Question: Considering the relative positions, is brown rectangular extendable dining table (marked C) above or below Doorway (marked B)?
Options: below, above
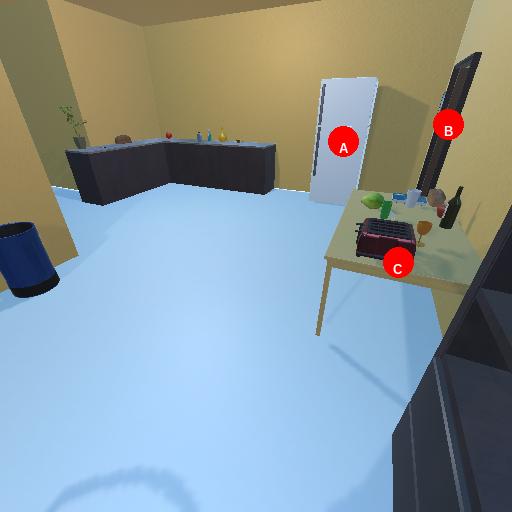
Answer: below